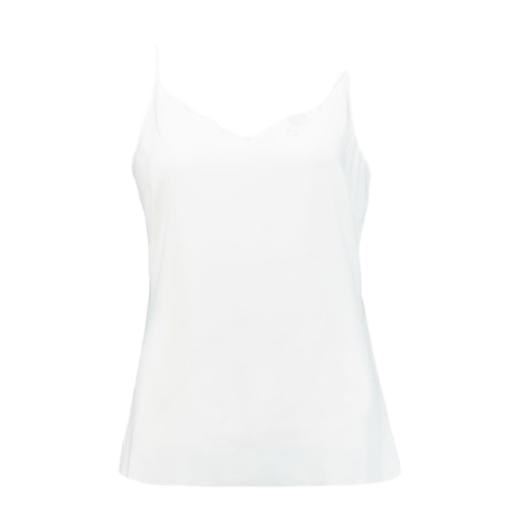
white v-neck cami, white cami, white pure tank top, white background